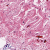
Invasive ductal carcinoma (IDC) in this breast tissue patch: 0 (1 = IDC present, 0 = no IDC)